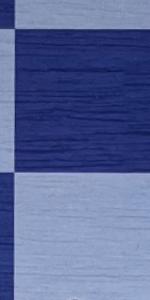
Label: Empty